Question: I created this pop-up box on my website:

with the following code:
'''
<div class="modal custom fade" id="myModal" tabindex="-1" role="dialog" aria-labelledby="myModalLabel" aria-hidden="true">
<div class="modal-dialog">
<div class="modal-content">
<div class="modal-header">
<button type="button" class="close" data-dismiss="modal"><span aria-hidden="true">&times;</span><span class="sr-only">Close</span></button>
<h4 class="modal-title" id="myModalLabel">Upload a Meme</h4>
</div>
<div class="modal-body">
<div class="input-group">
<input type="text" class="form-control" placeholder="Url: http://" id="urlInput">
<input type="text" class="form-control" placeholder="Title" id="titleInput">
<input id="saveComments" type="text" class="form-control" placeholder="Comments">
<input type="text" class="form-control" placeholder="Tags" id="tagInput">
</div>
<br>
<h4>&nbsp;Rate It:</h4>
<div class="rating pull-left">
<input type="radio" id="stars5" name="rating" value="5" /><label for="stars5" title="Rocks!">5 stars</label>
<input type="radio" id="stars4" name="rating" value="4" /><label for="stars4" title="Pretty good">4 stars</label>
<input type="radio" id="stars3" name="rating" value="3" /><label for="stars3" title="Meh">3 stars</label>
<input type="radio" id="stars2" name="rating" value="2" /><label for="stars2" title="Kinda bad">2 stars</label>
<input type="radio" id="stars1" name="rating" value="1" /><label for="stars1" title="Sucks big time">1 star</label>
</div>
</div>
<div class="modal-footer">
<button type="button" class="btn btn-default cancel" data-dismiss="modal">Cancel</button>
<button type="button" class="btn btn-default submit" id="saveSubmit"><b>Submit</b></button>
</div>
</div>
</div>
'''
I have a cancel button and a submit button. The cancel button exits the pop-up but a user can also click outside the Upload window to exit.
How can I prevent clicking outside the box to exit?
Thanks
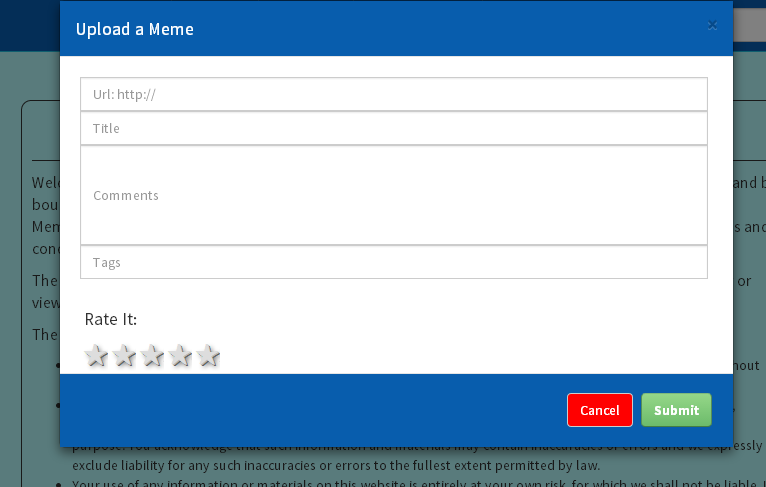
Answer: Try adding these two strings to your HTML element: 'data-backdrop="static"' and 'data-keyboard="false"'.
Setting data-backdrop to static and data-keyboard to false may solve your problem.
Please have a look <URL>.It will give you solution